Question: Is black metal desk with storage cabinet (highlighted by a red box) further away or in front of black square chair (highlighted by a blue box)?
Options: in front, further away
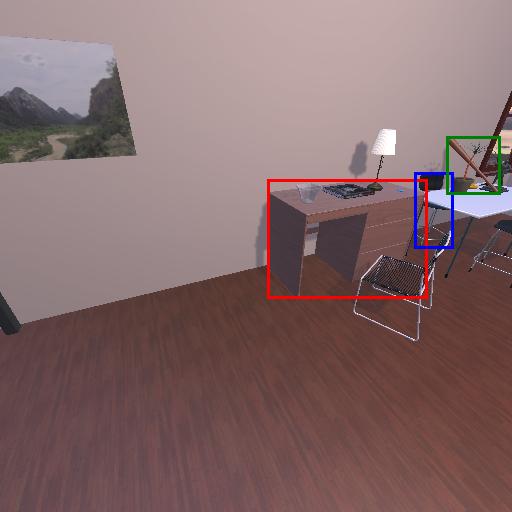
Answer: in front